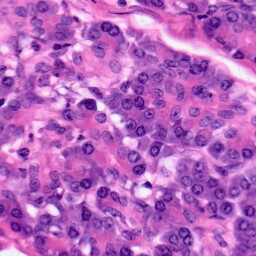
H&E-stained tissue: Pancreatic